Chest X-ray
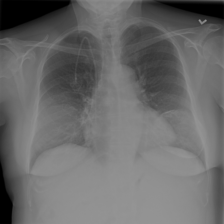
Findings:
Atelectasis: negative
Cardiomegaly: negative
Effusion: negative
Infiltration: negative
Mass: negative
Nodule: negative
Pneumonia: negative
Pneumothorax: negative
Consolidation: negative
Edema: negative
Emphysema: negative
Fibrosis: negative
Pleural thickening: negative
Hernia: negative